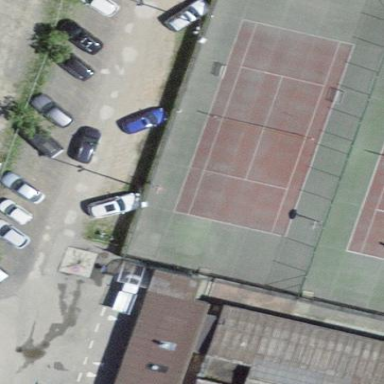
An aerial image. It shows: Tennis court on pitch.